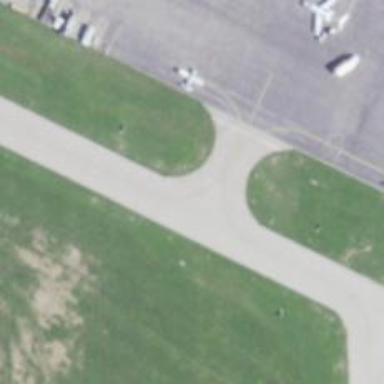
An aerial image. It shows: Image of taxiway at airport.